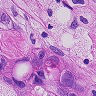
Metastatic tissue present: yes